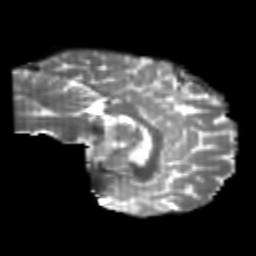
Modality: T2w
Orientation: sagittal
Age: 23
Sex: male
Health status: healthy
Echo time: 0.074 s